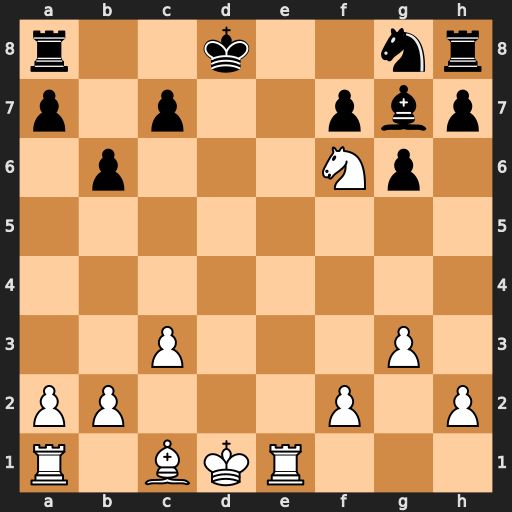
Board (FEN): r2k2nr/p1p2pbp/1p3Np1/8/8/2P3P1/PP3P1P/R1BKR3
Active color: w
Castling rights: -
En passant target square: -
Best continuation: Re8#